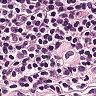
Metastatic tissue present: yes